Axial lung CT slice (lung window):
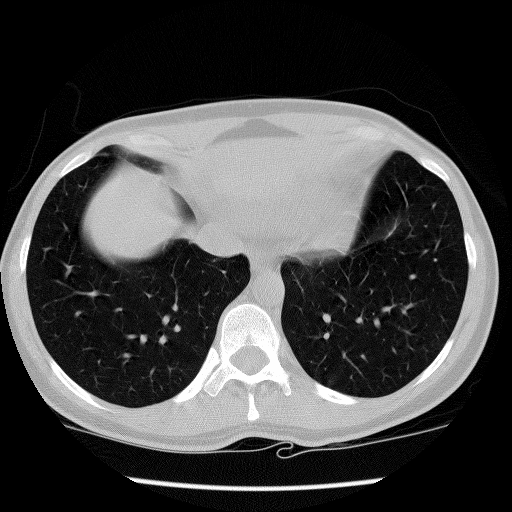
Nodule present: no